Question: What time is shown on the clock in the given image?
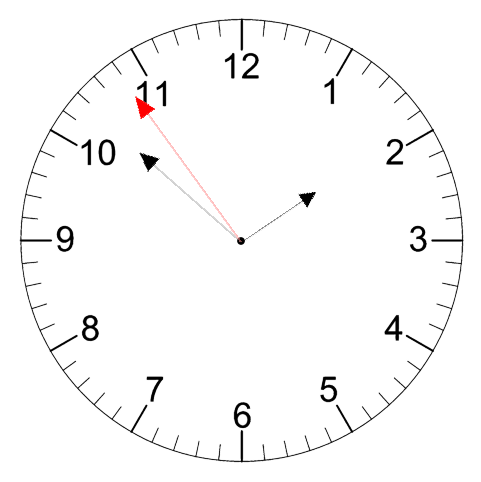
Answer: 01:51:54